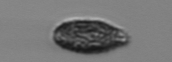
Label: Pseudochattonella_farcimen